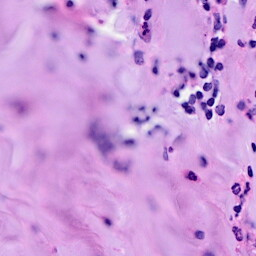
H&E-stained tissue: Breast